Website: home-depot
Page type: billing-address
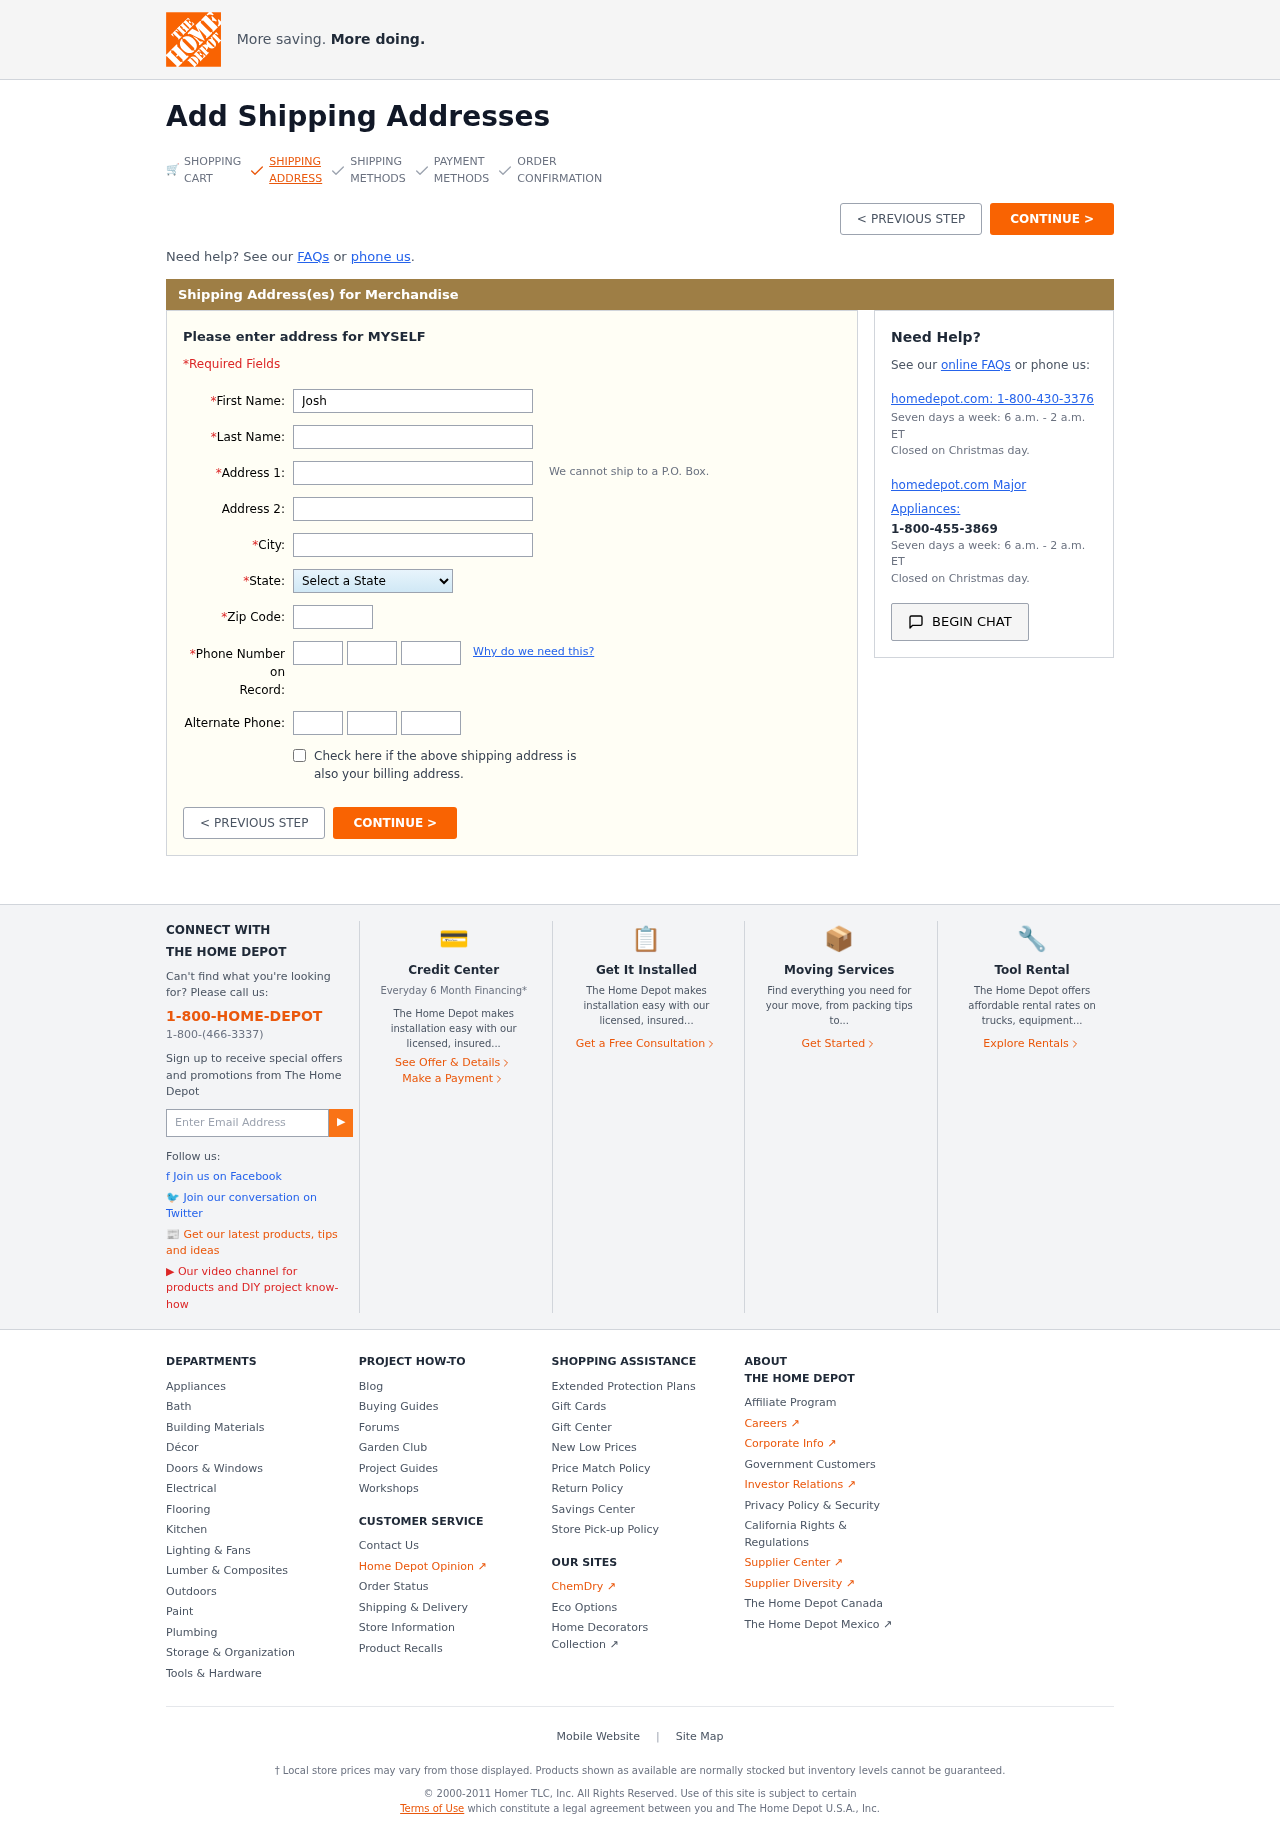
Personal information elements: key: PII_STATE
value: Alaska
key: PII_FIRSTNAME
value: Joshua
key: PII_LASTNAME
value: Smith
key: PII_STREET
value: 2850 Bullock Square
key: PII_STREET2
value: Apt. 590
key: PII_CITY
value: North Janettown
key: PII_POSTCODE
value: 54009
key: PII_PHONE_AREA
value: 597
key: PII_PHONE_PREFIX
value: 258
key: PII_PHONE_LINE
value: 8340